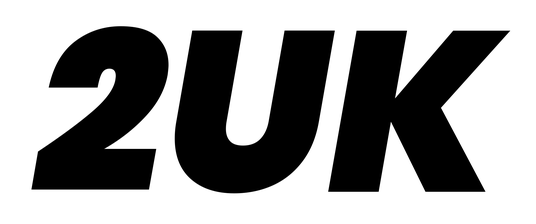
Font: Poppins-BlackItalic